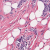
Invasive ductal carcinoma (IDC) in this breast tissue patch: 1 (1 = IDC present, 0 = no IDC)